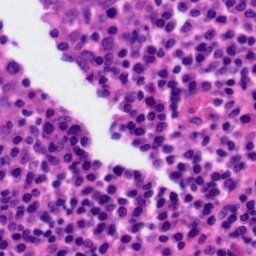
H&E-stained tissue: Tonsil